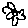
Label: flower